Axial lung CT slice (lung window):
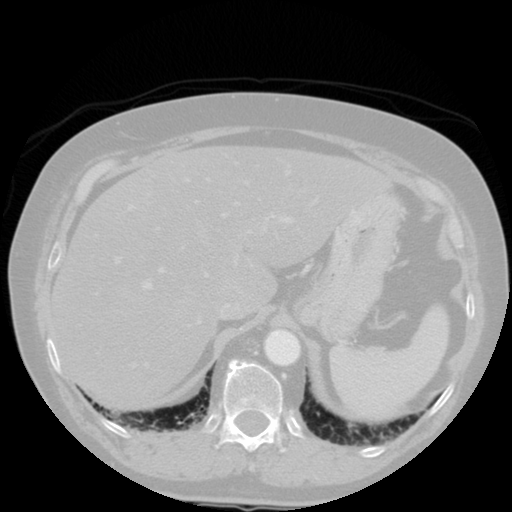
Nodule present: no